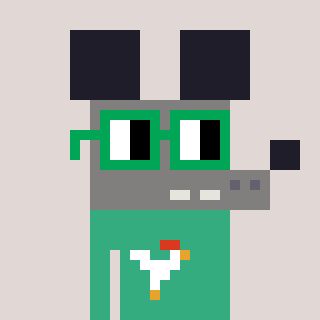
a pixel art character with square green glasses, a mouse-shaped head and a teal-colored body on a warm background